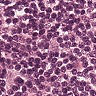
Metastatic tissue present: no